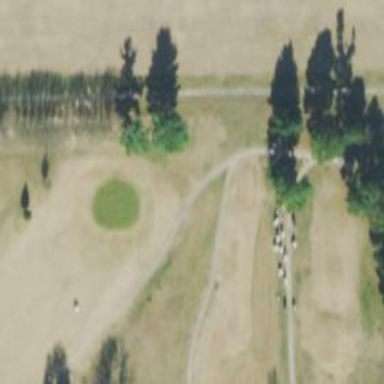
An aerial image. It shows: Golf cartpath that is also road path.